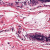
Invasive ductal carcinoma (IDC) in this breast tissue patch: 0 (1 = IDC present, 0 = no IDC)